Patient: sex M, age 54
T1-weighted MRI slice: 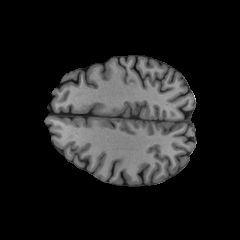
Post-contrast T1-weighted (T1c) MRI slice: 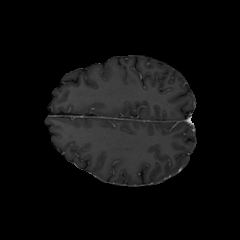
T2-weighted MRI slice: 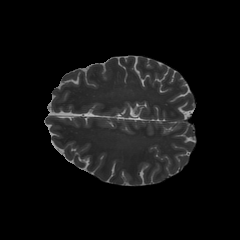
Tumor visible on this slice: no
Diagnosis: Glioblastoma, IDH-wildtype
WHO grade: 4